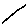
Label: line